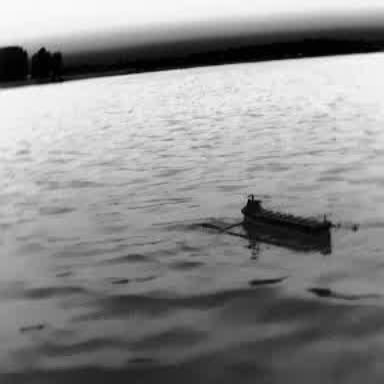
There is a liner in the infrared image.